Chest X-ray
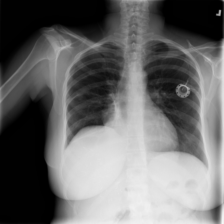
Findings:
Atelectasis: negative
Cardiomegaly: negative
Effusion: negative
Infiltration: negative
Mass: negative
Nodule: negative
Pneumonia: negative
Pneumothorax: negative
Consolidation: negative
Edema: negative
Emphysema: negative
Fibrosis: negative
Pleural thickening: negative
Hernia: negative